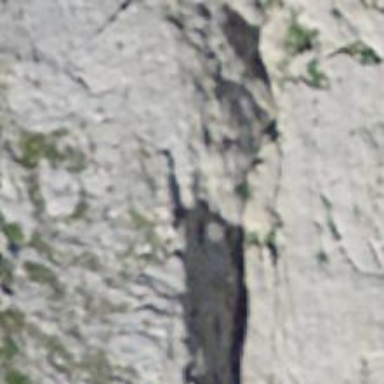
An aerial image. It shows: Natural cliff.